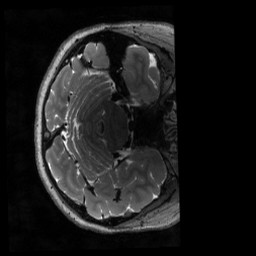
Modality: T2w
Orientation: axial
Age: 24
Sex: female
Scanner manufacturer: siemens
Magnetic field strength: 3 T
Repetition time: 3.2 s
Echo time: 0.563 s